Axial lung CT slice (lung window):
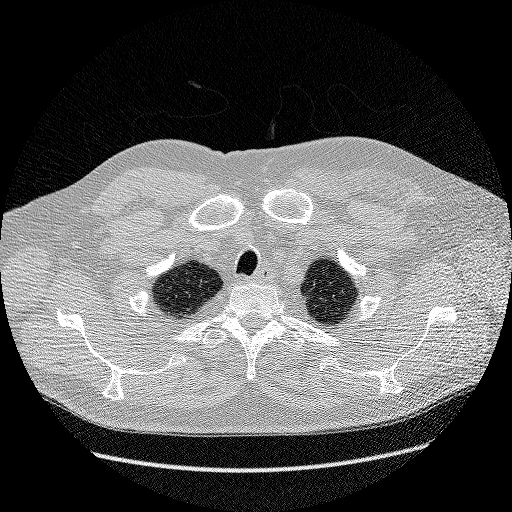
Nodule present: no